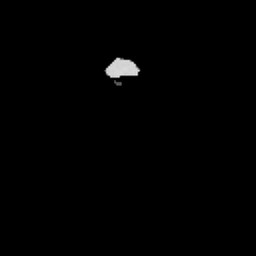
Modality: MD
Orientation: axial
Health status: healthy
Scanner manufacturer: siemens
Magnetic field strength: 3 T
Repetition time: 10 s
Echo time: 0.092 s